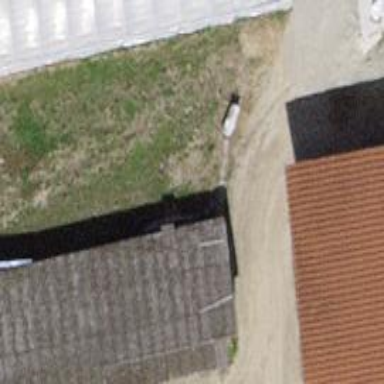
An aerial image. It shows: Farm.